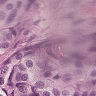
Metastatic tissue present: yes